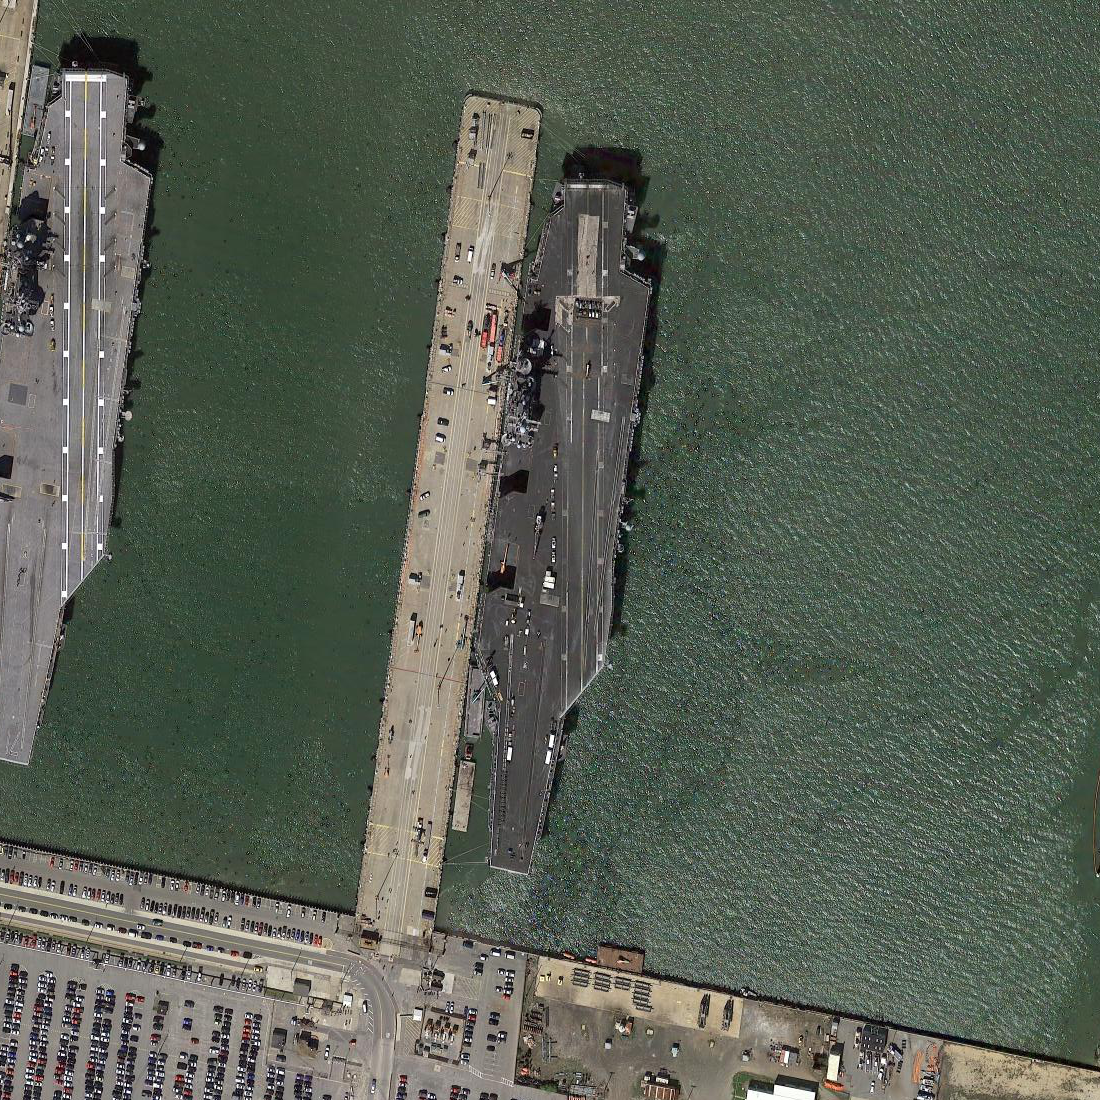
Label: aircraft_carrier